Question: I observed something interesting the other day and I wanted to know whether anyone has a clue why this is happening and also how one could fix this issue.
It appears that the zooming using Zedgraph has issues on some systems leading to the zoom selection box being off from where the mouse position would be (see screenshot)
I think it has something todo with high DPI screens but I am not sure since my sample size is quite small. Once it happened on a Microsoft Surface 3 pro and the other time on a Lenovo Y50-70 (both running windows 8.1).
I also tested other software tools where I knew that they also use Zedgraph in order to see whether I am doing something wrong but the effect was exactly the same.
Any ideas?

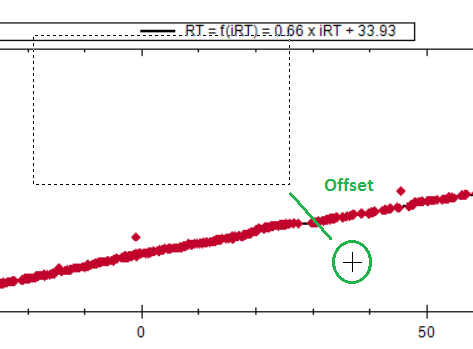
Answer: I found the issue being related to the DPI settings of the screen in windows.
If you select anything else but 100%, ZedGraph (5.1.5) will not be able to calculate the zoom box correct. This issue has been fixed in later versions of ZedGraph (>= 5.1.7).
<URL>